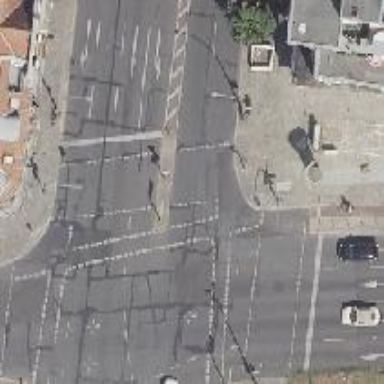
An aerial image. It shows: Crossing with traffic signals.